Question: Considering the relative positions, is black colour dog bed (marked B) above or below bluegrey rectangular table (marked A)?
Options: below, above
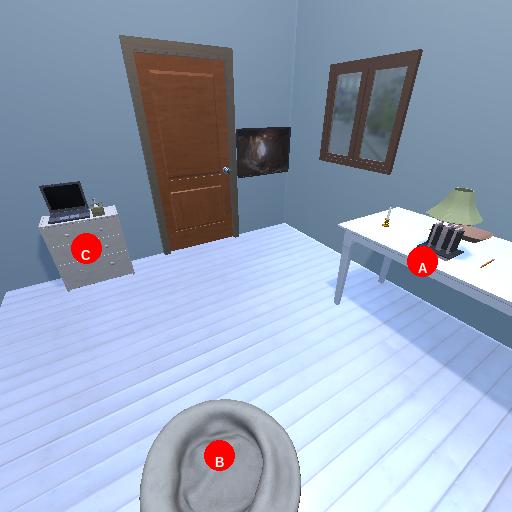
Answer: below